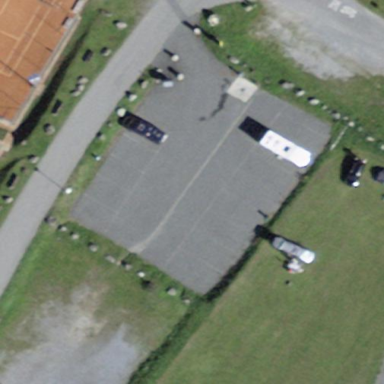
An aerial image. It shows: Parking area with surface.